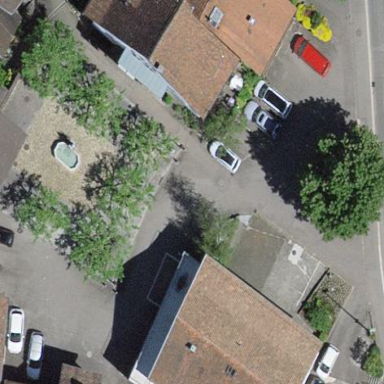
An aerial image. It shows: Square.